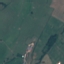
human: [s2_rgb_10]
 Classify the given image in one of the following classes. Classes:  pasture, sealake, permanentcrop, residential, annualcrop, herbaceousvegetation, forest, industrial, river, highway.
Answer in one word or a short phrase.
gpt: Pasture